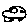
Label: car